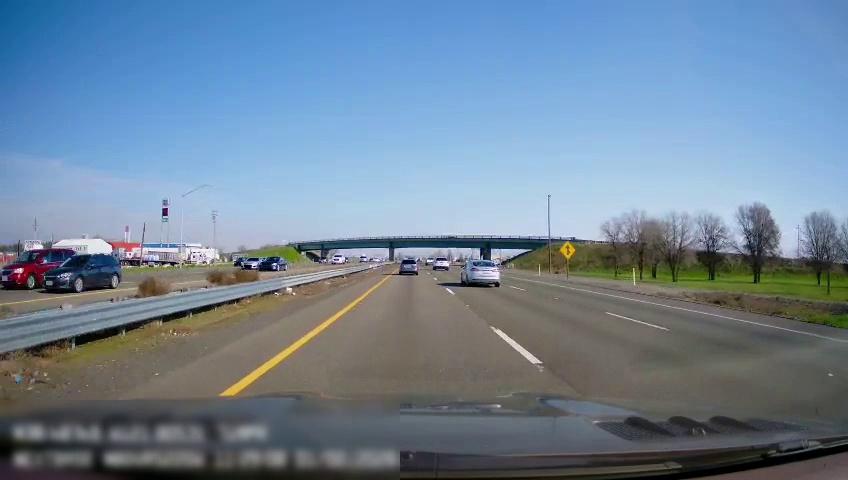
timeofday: Day
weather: Sunny
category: Drivable Space
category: Drivable Space
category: Vehicles | SUV
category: Vehicles | SUV
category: Vehicles | Car
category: Vehicles | SUV
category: Vehicles | Car
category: Vehicles | SUV
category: Vehicles | Car
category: Vehicles | SUV
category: Vehicles | SUV
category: Vehicles | SUV
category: Lanes | Current Lane
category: Lanes | Current Lane
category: Lanes | Alternate Lane
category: Lanes | Alternate Lane
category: Lanes | Opposite Lane
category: Lanes | Opposite Lane
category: Traffic | Signs